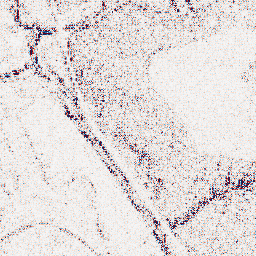
Category: wavelet
Decomposition family: wavelet_reverse_biorthogonal
Decomposition parameters: wavelet: rbio2.4
level: 1
Upsampling method: cubic_catmull_rom
Upsampling parameters: scale: 4
Upsampling scale: 4